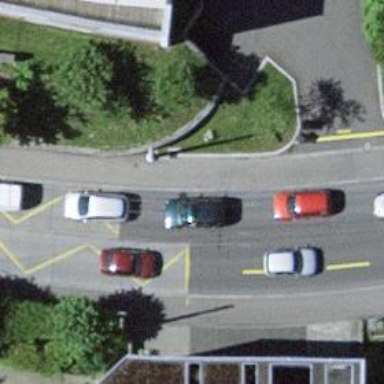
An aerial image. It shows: Trolleybus stop position for public transport.